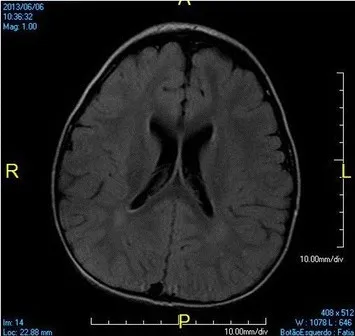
Brain MRI - Increased signal in FLAIR images in the withe matter territories adjacent to the lateral ventricles bodies and subcortical zone.
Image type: radiology (mri)